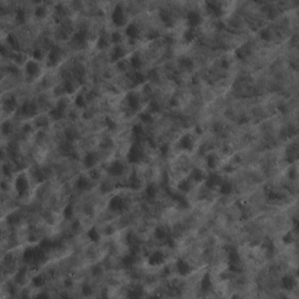
Label: non_frost